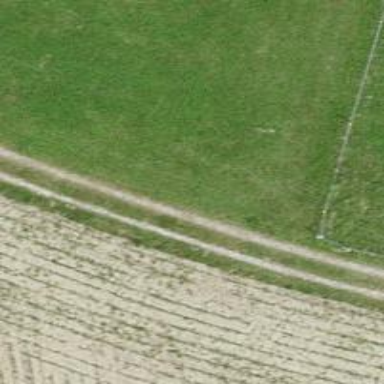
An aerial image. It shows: Unpaved track with grade 4 quality.